Question: The other day I created a MS visual studio 2010 C# project and started coding. I saved the source frequently, but I did not select a destination to save to (just pressed ctrl+s and assumed the source was being saved). However I had to run and threw my laptop in my backpack on sleep. Unfortunately this laptop (acer aspire 5252 fyi) battery drains extremely quickly when on sleep, and eventually my computer shut off. Now I can't find my source files anywhere and I'm going crazy because I know I saved it and it's several days worth of work.
I tried doing a windows search but couldn't find the project files. I also did a little experiment - I created a new project and without saving the entire solution, I pressed ctrl+s on the source files. Save was successful, but I cannot even find the file that's open in the IDE. Even the "open containing folder option" is grayed out (see screen shot).

I really need these source files back. Obviously it's because I didn't save the solution that the source got wiped out, but where do the source files get saved temporarily before the solution is saved?
Thanks.
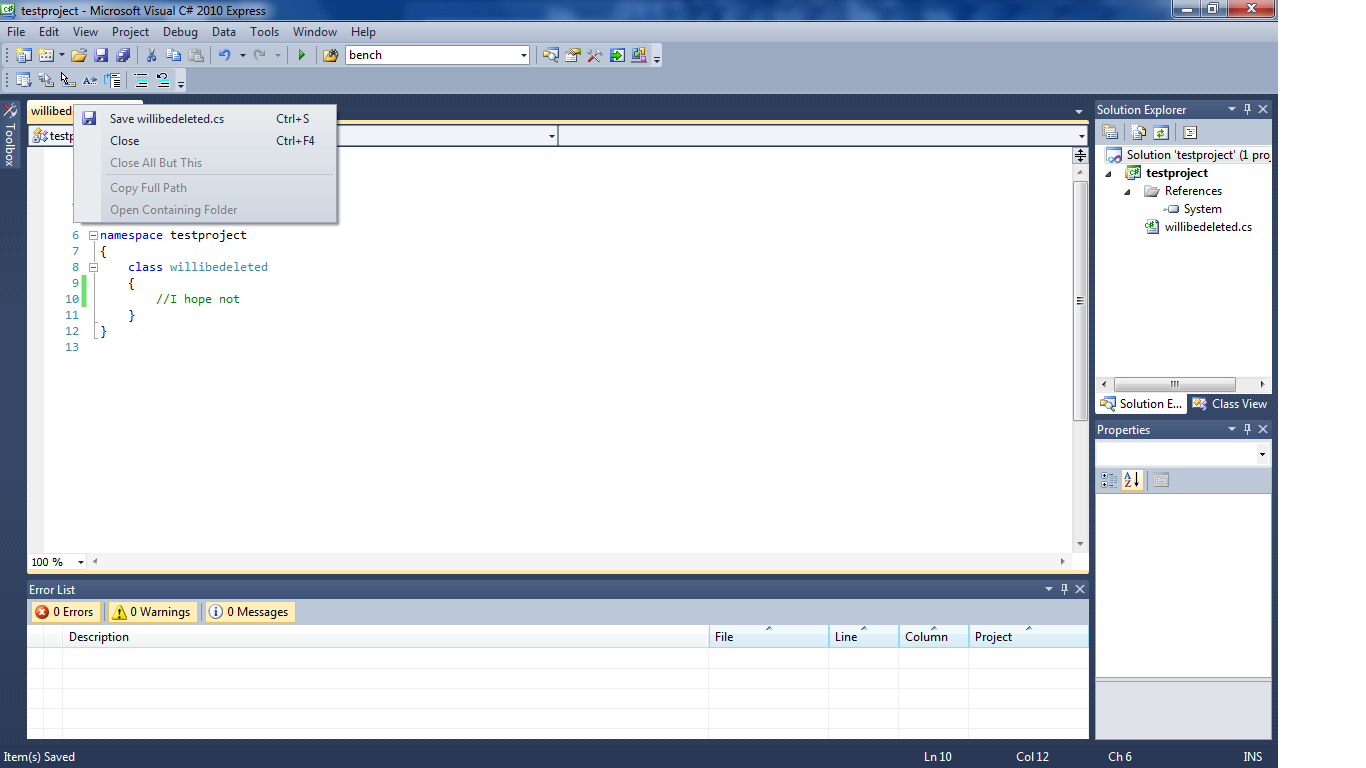
Answer: You are using Visual Studio's support for temporary projects. Nice feature for quicky test projects (and SO answers) but not a great way to ensure that your projects are still there after VS quits. Programming without source control is similarly inadvisable.
Tools + Options, Projects and Solutions, General. Ensure that the "Save new projects when created" option is ticked to minimize the odds that you'll forget to pick a solution folder. Triple-check that creating a new project now gives you a "Location" property in the dialog.